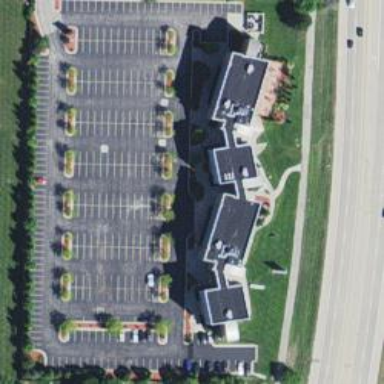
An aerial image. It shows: Healthcare clinic is depicted in the image.